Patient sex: M
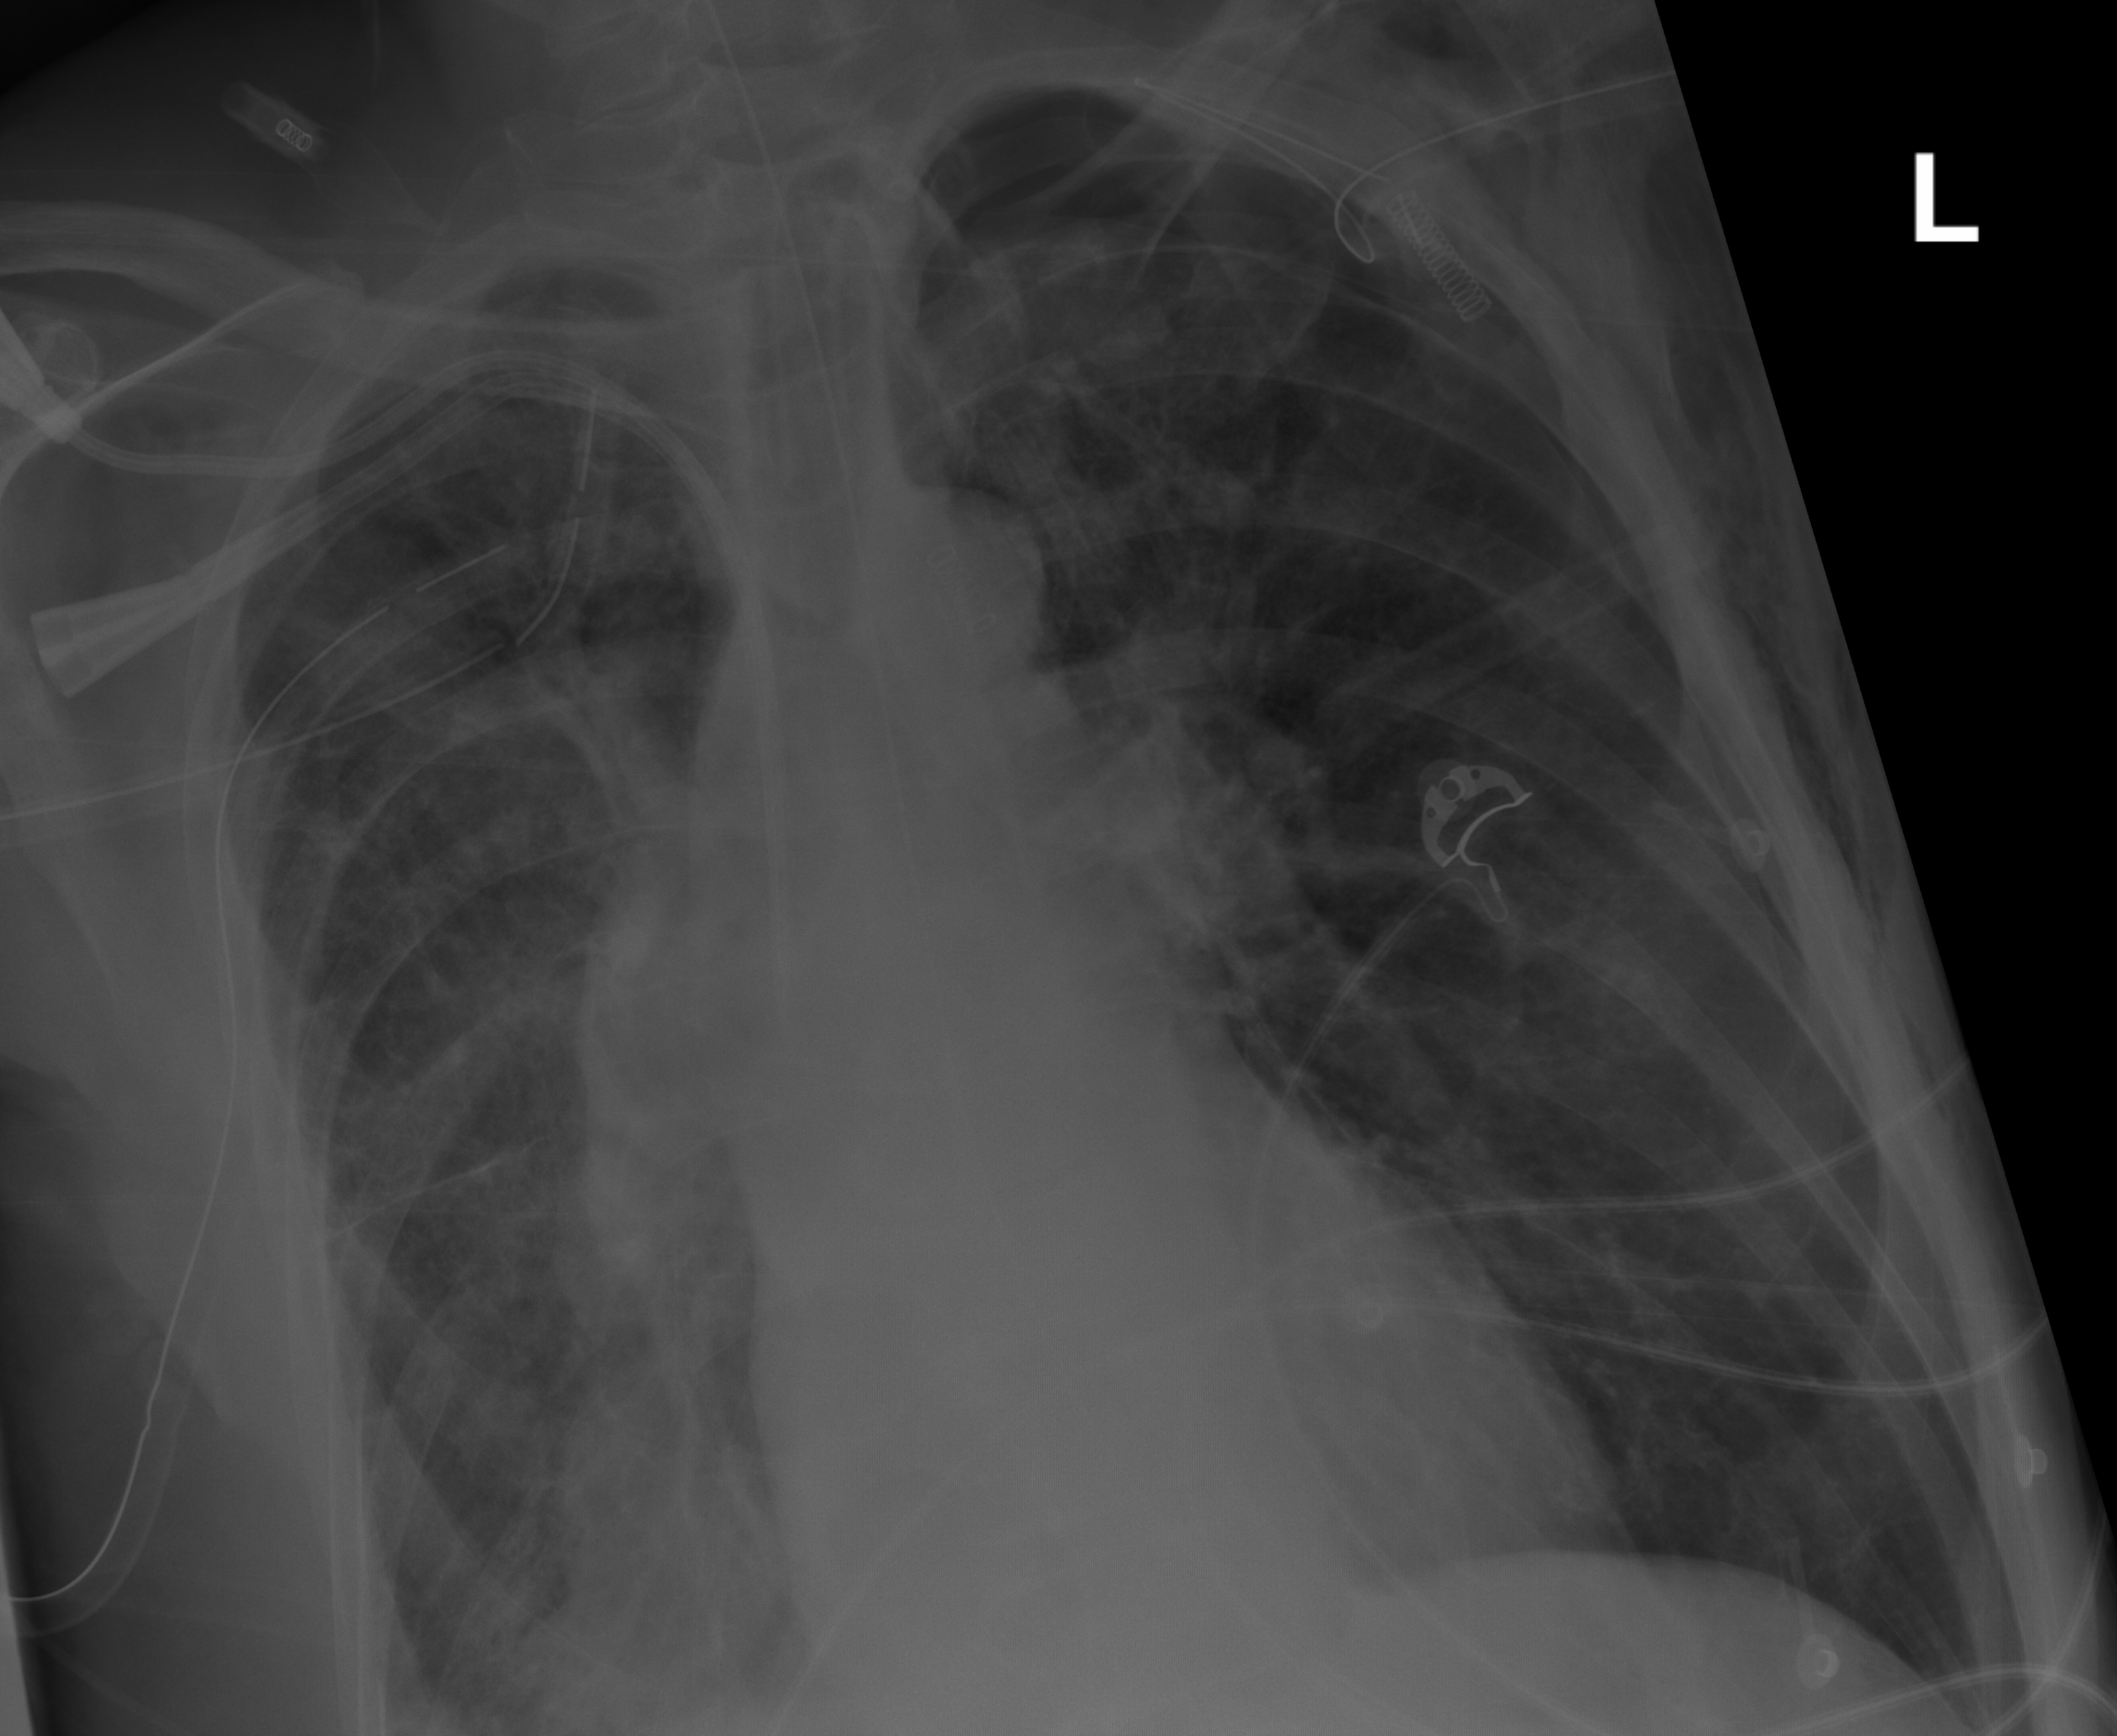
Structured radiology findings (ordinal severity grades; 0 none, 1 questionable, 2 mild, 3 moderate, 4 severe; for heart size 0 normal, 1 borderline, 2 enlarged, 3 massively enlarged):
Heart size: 0
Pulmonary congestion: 0
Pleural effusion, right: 1
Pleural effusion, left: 0
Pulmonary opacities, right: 3
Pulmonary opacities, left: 1
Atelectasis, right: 2
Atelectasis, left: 2